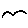
Label: bird